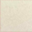
Piece: xx